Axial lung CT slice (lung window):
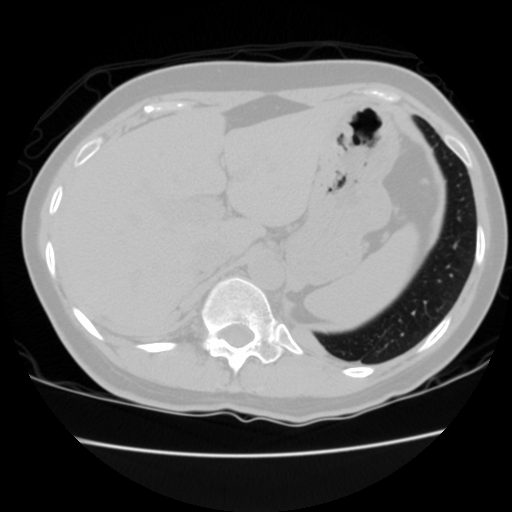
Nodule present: no